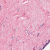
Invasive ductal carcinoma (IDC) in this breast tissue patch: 0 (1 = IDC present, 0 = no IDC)